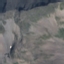
Land use / land cover: HerbaceousVegetation